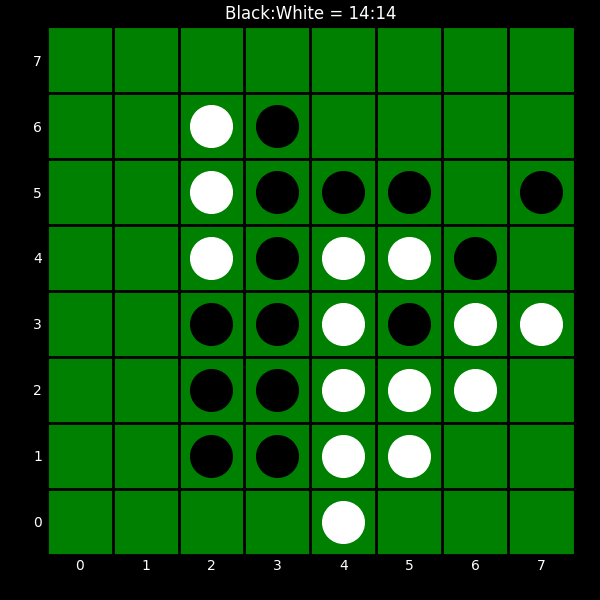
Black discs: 14
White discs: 14